This is a demodulated (Hilbert-envelope) spectrum computed from a bearing vibration snapshot; the dashed markers indicate where each bearing fault type would appear (BPFO, BPFI, BSF, FTF). Classify the bearing condition as one of: normal, inner_race, outer_race, ball.
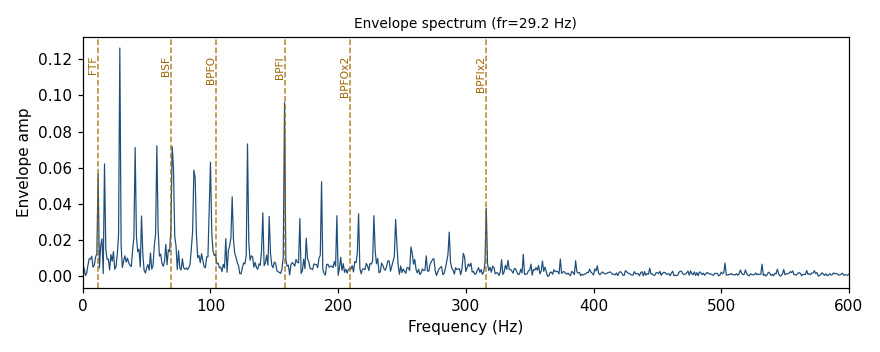
Answer: inner_race